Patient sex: F
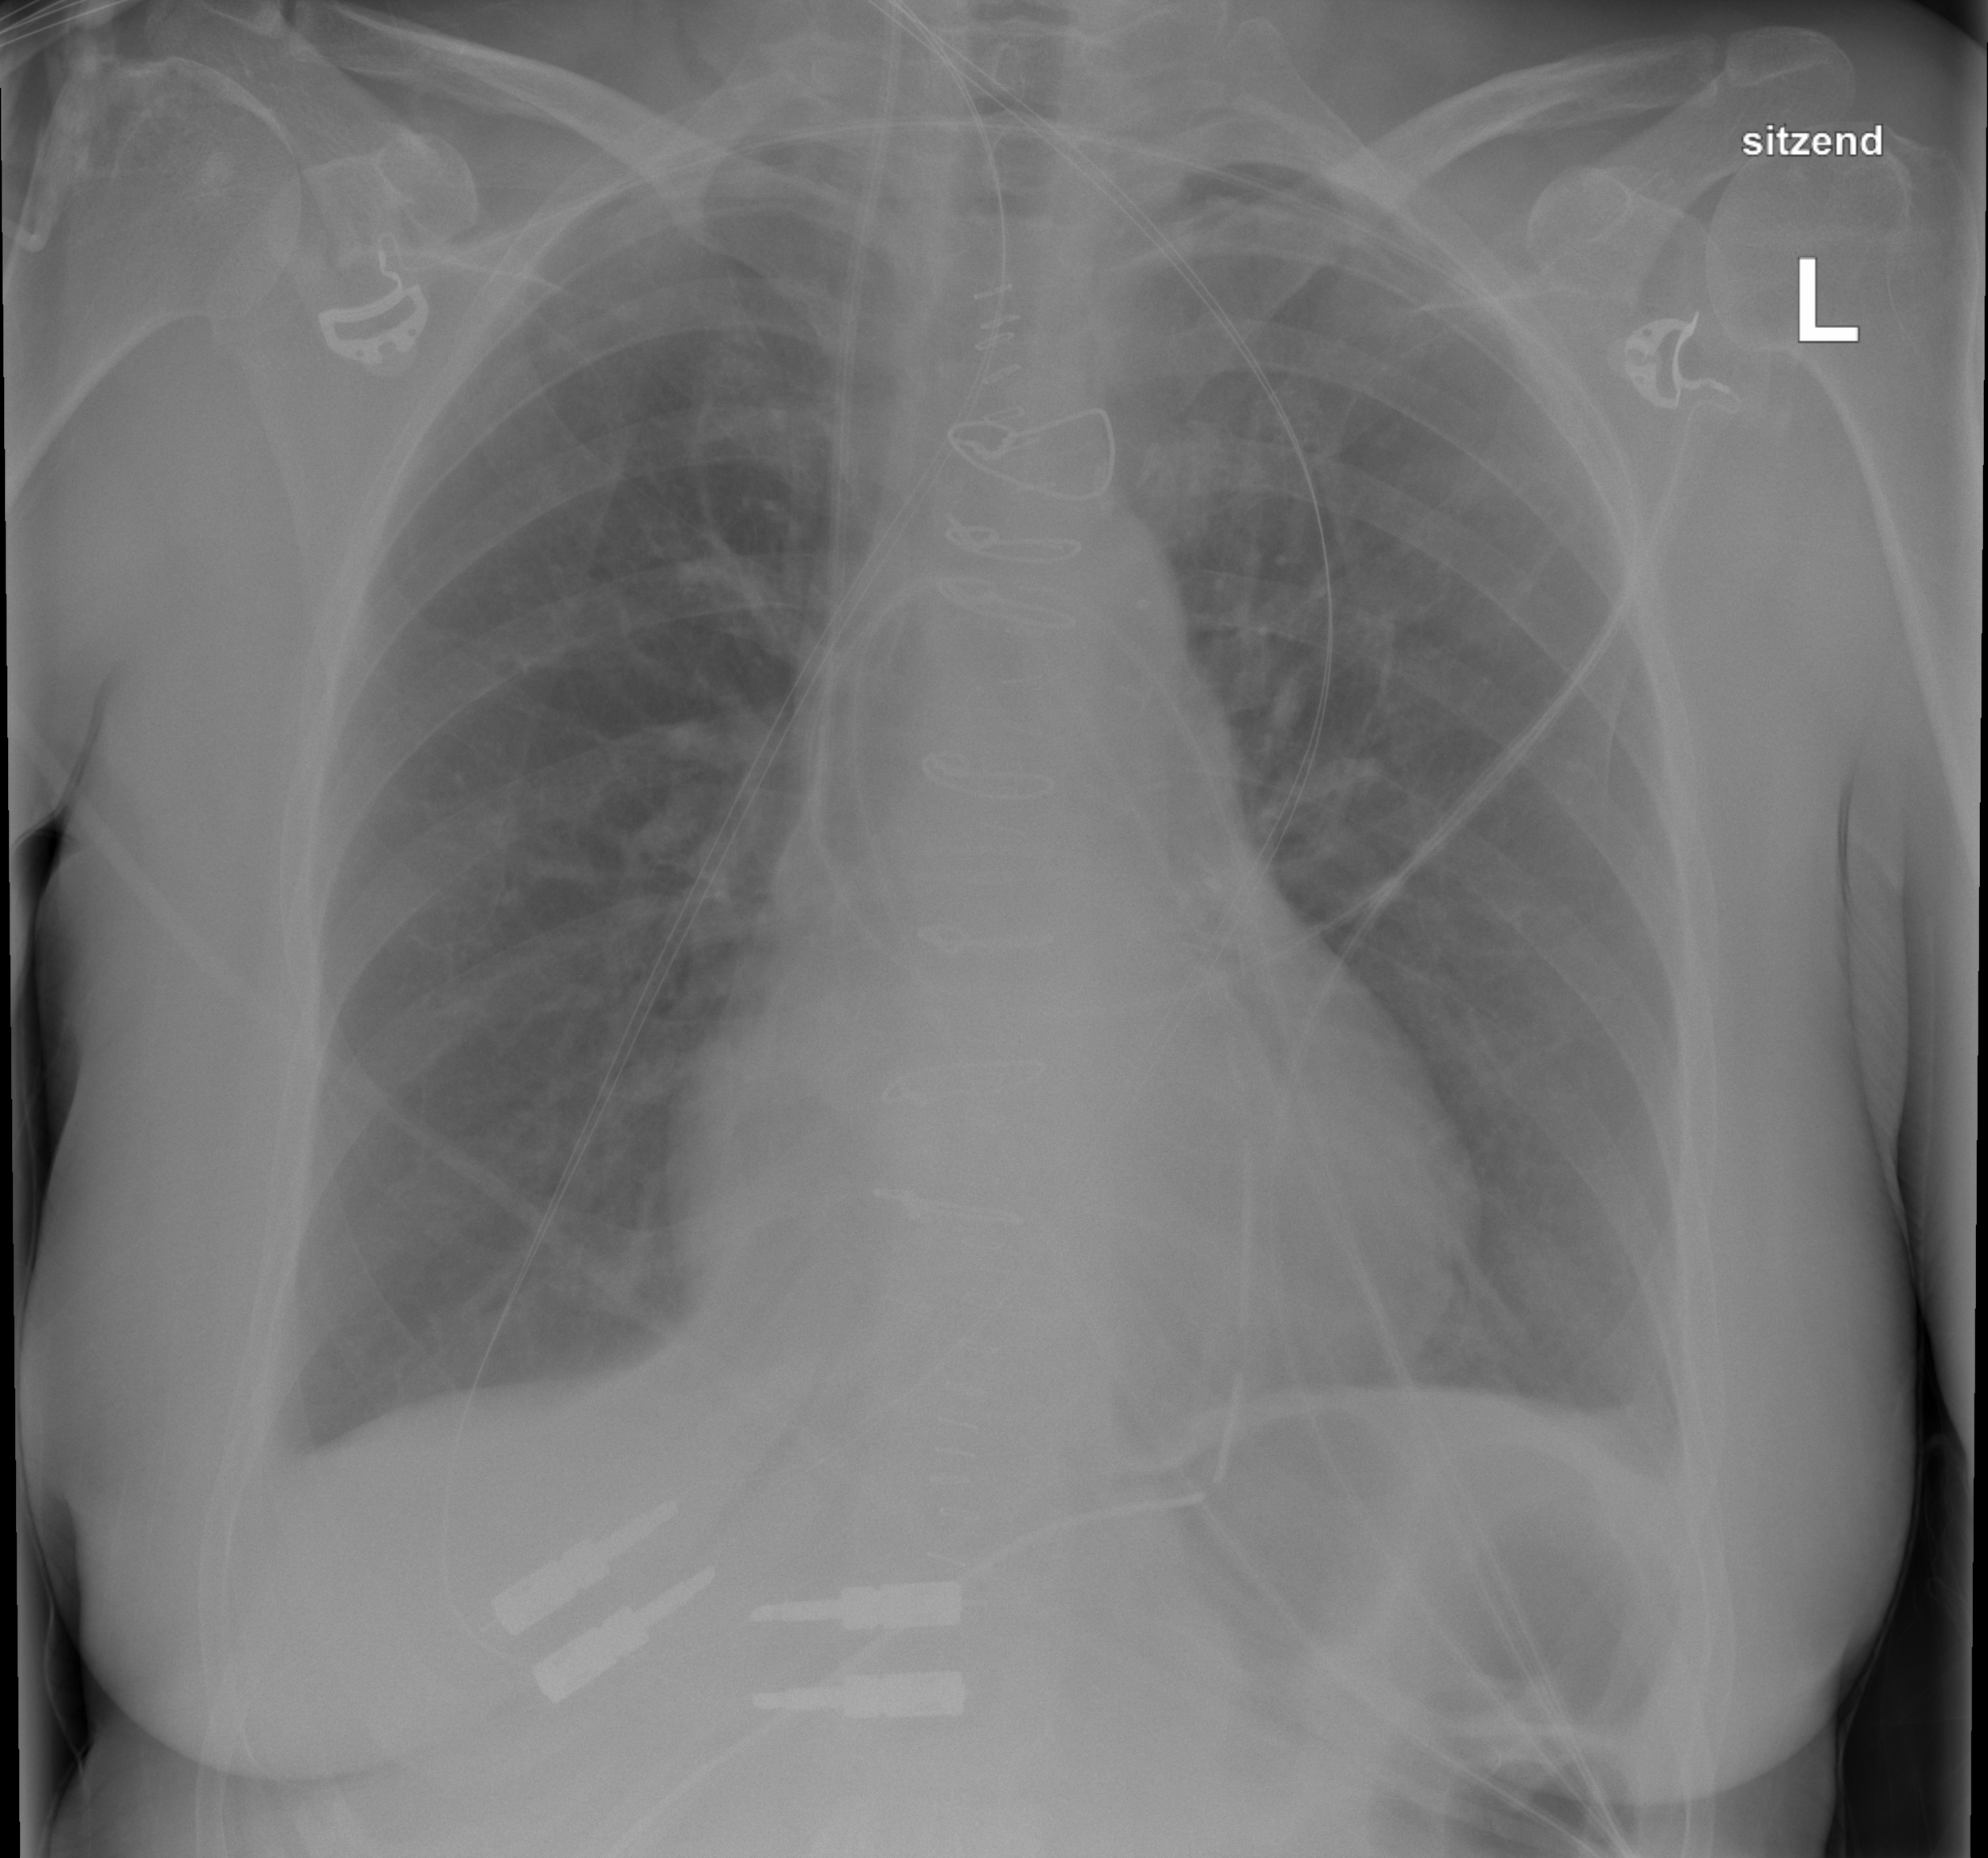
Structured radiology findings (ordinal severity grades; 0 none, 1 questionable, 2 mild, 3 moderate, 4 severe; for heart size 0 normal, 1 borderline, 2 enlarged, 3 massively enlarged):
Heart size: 0
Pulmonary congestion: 0
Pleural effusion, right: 1
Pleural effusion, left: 1
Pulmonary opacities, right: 0
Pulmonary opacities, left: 1
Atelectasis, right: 2
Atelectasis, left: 2